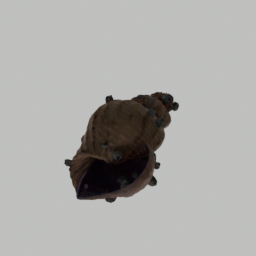
Label: animals